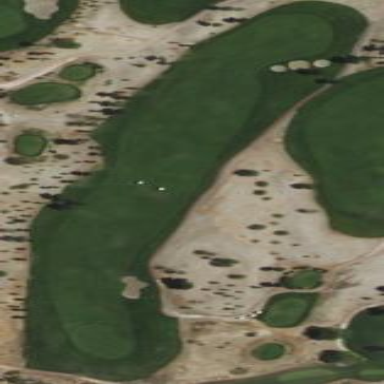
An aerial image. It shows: Area of rough grass used for golf.